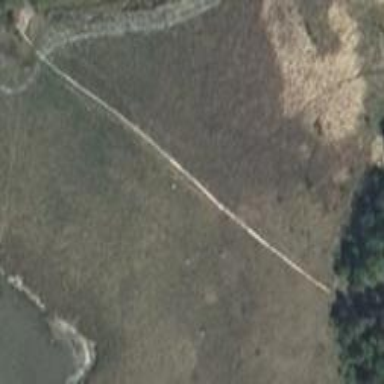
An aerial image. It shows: Path.